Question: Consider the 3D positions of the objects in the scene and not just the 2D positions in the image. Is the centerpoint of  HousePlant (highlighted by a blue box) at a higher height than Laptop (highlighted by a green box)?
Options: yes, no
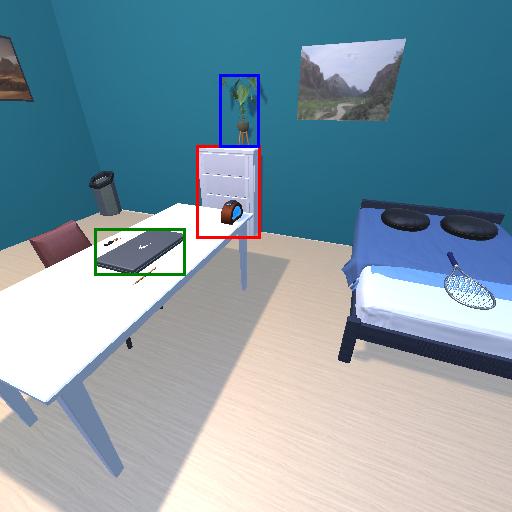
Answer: yes